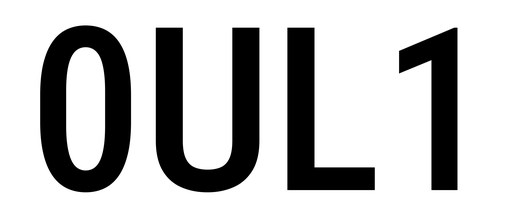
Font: Roboto_Condensed_Medium